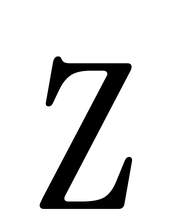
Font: InstrumentSerif-Regular